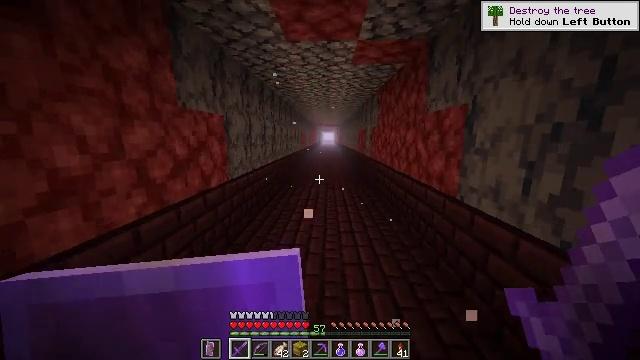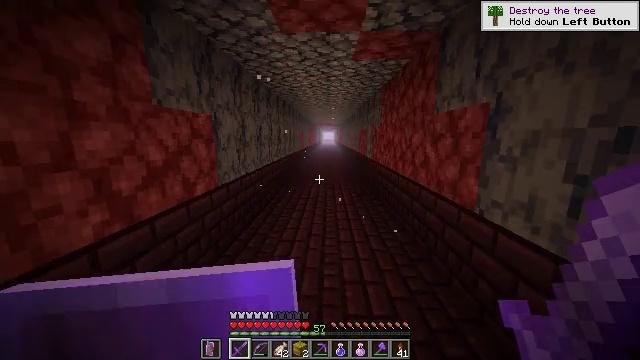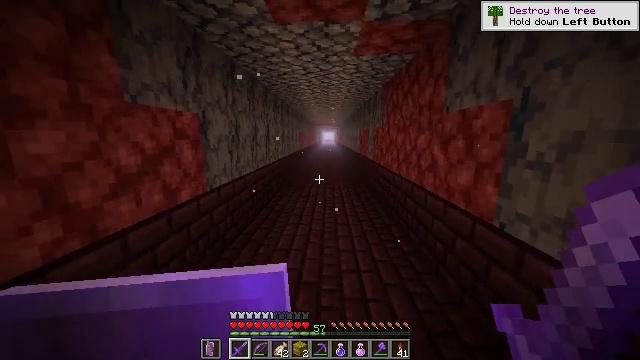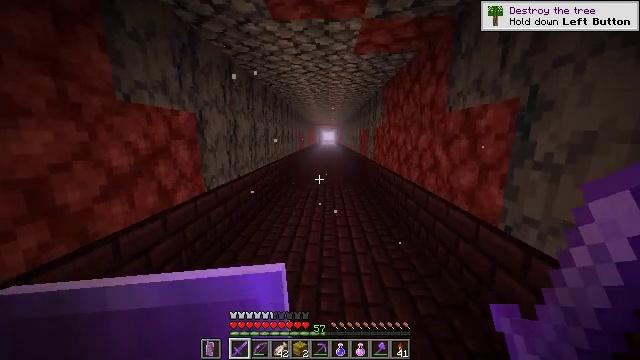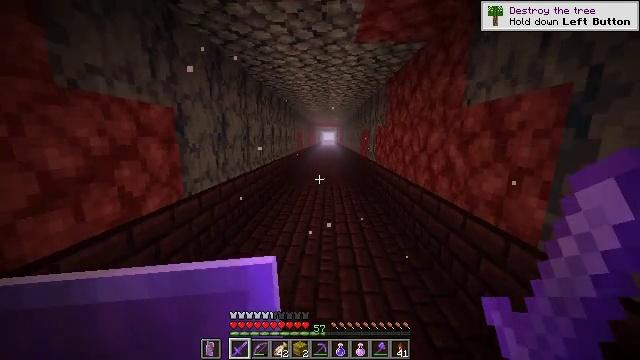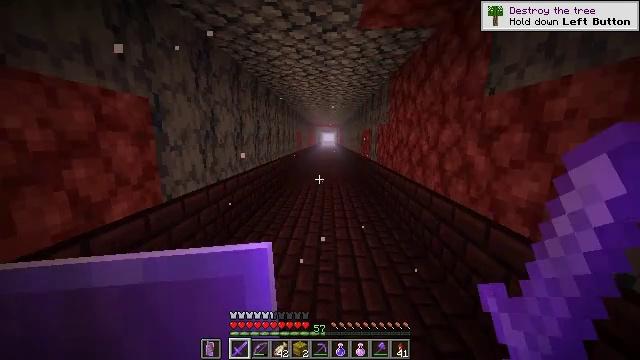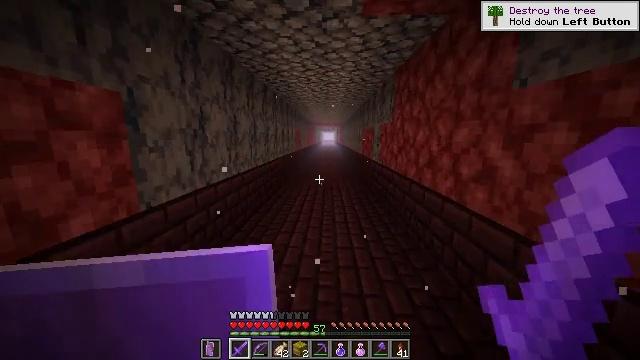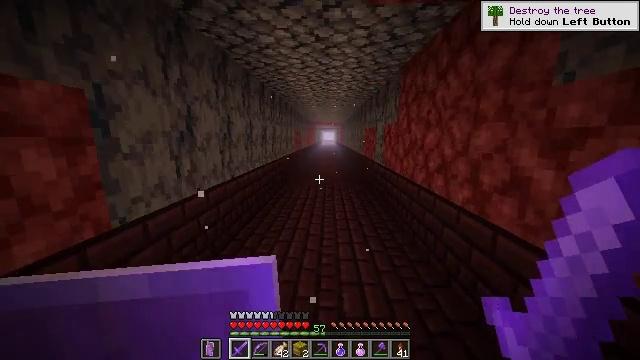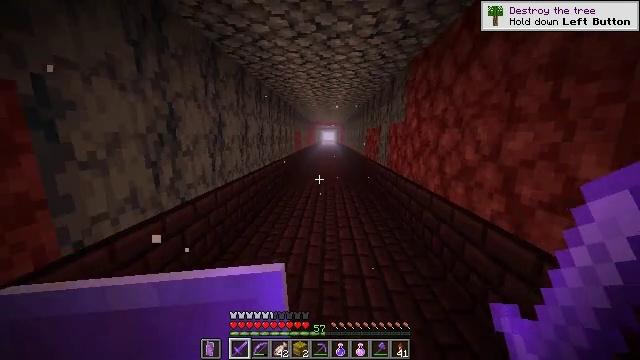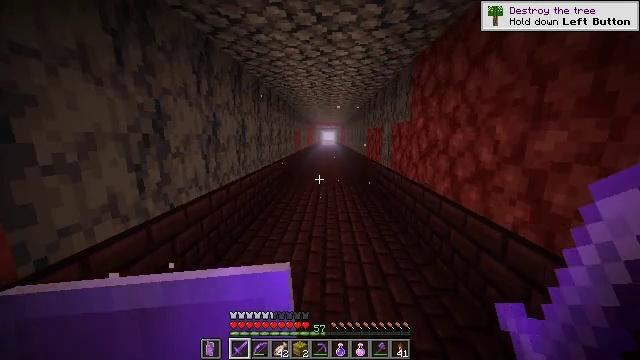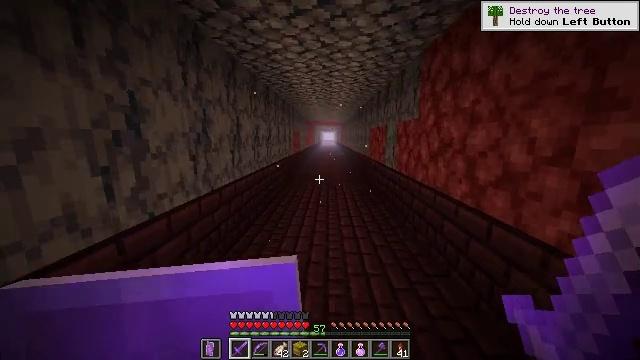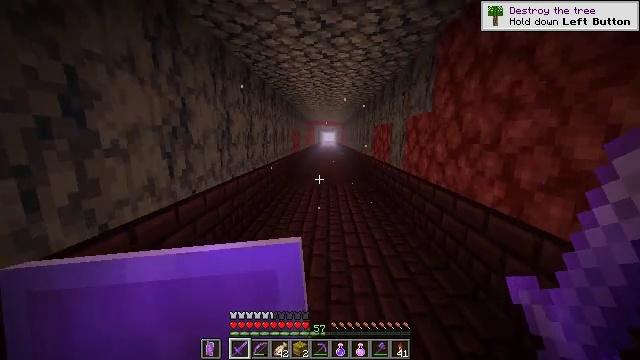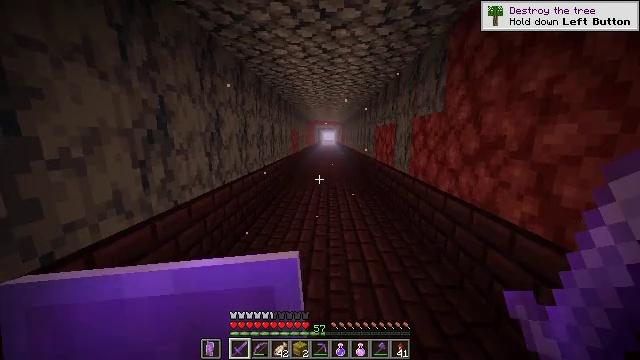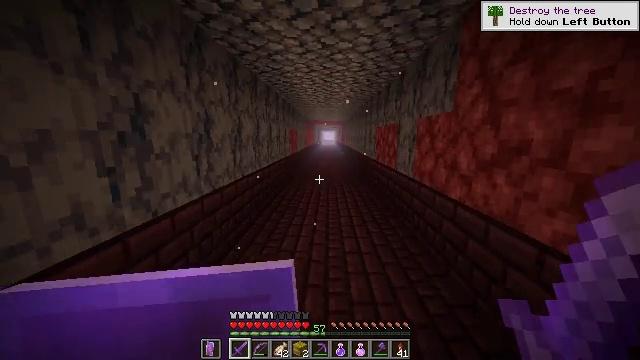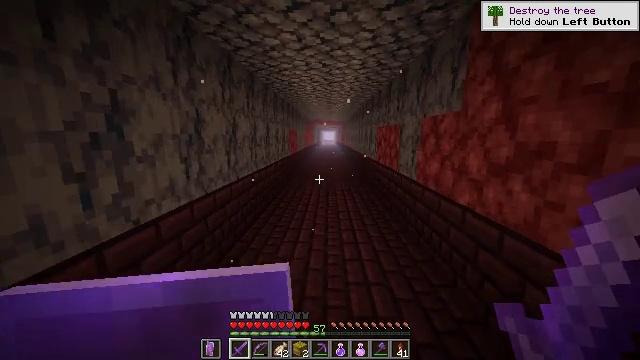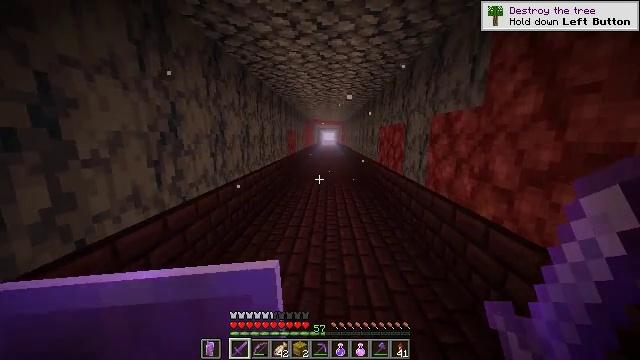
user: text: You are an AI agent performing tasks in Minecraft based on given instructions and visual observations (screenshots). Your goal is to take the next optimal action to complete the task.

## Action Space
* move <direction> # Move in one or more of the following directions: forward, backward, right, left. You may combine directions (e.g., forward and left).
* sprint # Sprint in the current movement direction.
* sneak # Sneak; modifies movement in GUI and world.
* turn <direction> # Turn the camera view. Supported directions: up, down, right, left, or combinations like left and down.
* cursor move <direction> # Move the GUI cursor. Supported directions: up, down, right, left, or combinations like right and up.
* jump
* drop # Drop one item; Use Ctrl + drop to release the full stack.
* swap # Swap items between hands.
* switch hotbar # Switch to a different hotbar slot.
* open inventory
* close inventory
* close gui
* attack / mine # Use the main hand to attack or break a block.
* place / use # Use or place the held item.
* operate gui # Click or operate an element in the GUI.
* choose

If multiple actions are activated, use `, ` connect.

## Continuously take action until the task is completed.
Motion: motion action
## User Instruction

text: Hunt the magma cube.
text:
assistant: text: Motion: move forward, sprint
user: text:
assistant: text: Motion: move forward, sprint
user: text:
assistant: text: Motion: move forward, sprint
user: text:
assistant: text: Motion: move forward, sprint
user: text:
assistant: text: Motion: move forward, sprint
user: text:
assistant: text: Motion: move forward, sprint
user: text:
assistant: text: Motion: move forward, sprint
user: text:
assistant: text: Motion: move forward, sprint
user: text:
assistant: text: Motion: move forward, sprint
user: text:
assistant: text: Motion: move forward, sprint
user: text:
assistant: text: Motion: move forward, sprint
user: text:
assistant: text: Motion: move forward, sprint
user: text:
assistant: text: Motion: move forward, sprint
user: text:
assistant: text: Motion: move forward, sprint
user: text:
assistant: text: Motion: move forward, sprint
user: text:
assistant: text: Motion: move forward, sprint
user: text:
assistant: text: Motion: move forward, sprint
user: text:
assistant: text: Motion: move forward, sprint
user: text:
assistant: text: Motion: move forward, sprint
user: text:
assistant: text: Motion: move forward, sprint
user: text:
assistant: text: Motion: move forward, sprint
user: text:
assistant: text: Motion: move forward, sprint
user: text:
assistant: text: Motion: move forward and move right, sprint
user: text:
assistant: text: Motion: move forward and move right, sprint
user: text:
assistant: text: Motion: move forward, sprint
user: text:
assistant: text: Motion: move forward, sprint
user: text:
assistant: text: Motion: move forward, sprint
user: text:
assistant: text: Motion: move forward, sprint
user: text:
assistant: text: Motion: move forward, sprint
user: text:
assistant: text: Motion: move forward, sprint